Interaction volume radius: 5 \u00c5
Interaction volume height: 30 \u00c5
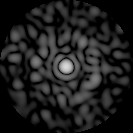
Disorder parameter: 0.8535